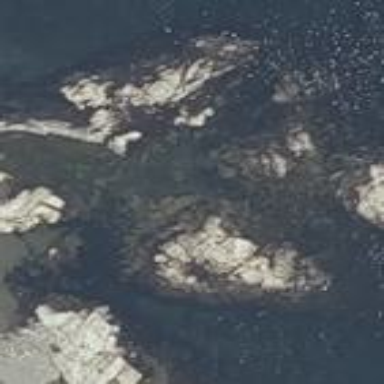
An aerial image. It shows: Natural rock reef.